Question: For this in the admin panel '/brands/adminhtml_brand/new/' for my custom module, I am supposed to be seeing a page when I want to add a new entry to the database. I am <URL>. And my 'layout.xml' is setup correctly.

'''
class Desbest_Brands_Adminhtml_BrandController extends Mage_Adminhtml_Controller_Action
public function editAction()
{
$id = $this->getRequest()->getParam('id', null);
$model = Mage::getModel('brands/example');
if ($id) {
$model->load((int) $id);
if ($model->getId()) {
$data = Mage::getSingleton('adminhtml/session')->getFormData(true);
if ($data) {
$model->setData($data)->setId($id);
}
} else {
Mage::getSingleton('adminhtml/session')->addError(Mage::helper('brands')->__('Example does not exist'));
$this->_redirect('*/*/');
}
}
Mage::register('example_data', $model);
$this->loadLayout();
$this->getLayout()->getBlock('head')->setCanLoadExtJs(true);
$this->renderLayout();
}
}
'''
'''
<?php
class Desbest_Brands_Block_Adminhtml_Example_Edit extends Mage_Adminhtml_Block_Widget_Form_Container
{
public function __construct()
{
parent::__construct();
$this->_objectId = 'id';
$this->_blockGroup = 'brands';
$this->_controller = 'adminhtml_example';
$this->_mode = 'edit';
$this->_addButton('save_and_continue', array(
'label' => Mage::helper('adminhtml')->__('Save And Continue Edit'),
'onclick' => 'saveAndContinueEdit()',
'class' => 'save',
), -100);
$this->_updateButton('save', 'label', Mage::helper('brands')->__('Save Example'));
$this->_formScripts[] = "
function toggleEditor() {
if (tinyMCE.getInstanceById('form_content') == null) {
tinyMCE.execCommand('mceAddControl', false, 'edit_form');
} else {
tinyMCE.execCommand('mceRemoveControl', false, 'edit_form');
}
}
function saveAndContinueEdit(){
editForm.submit($('edit_form').action+'back/edit/');
}
";
}
public function getHeaderText()
{
if (Mage::registry('example_data') && Mage::registry('example_data')->getId())
{
return Mage::helper('brands')->__('Edit Example "%s"', $this->htmlEscape(Mage::registry('example_data')->getName()));
} else {
return Mage::helper('brands')->__('New Example');
}
}
}
'''
'''
<?php
class Desbest_Brands_Block_Adminhtml_Example_Grid extends Mage_Adminhtml_Block_Widget_Grid
{
public function __construct()
{
parent::__construct();
$this->setId('example_grid');
$this->setDefaultSort('id');
$this->setDefaultDir('desc');
$this->setSaveParametersInSession(true);
}
protected function _prepareCollection()
{
$collection = Mage::getModel('brands/example')->getCollection();
$this->setCollection($collection);
return parent::_prepareCollection();
}
protected function _prepareColumns()
{
$this->addColumn('id', array(
'header' => Mage::helper('brands')->__('ID'),
'align' =>'right',
'width' => '50px',
'index' => 'id',
));
$this->addColumn('attributelabelid', array(
'header' => Mage::helper('brands')->__('Name'),
'align' =>'left',
'index' => 'name',
));
$this->addColumn('name', array(
'header' => Mage::helper('brands')->__('Description'),
'align' =>'left',
'''
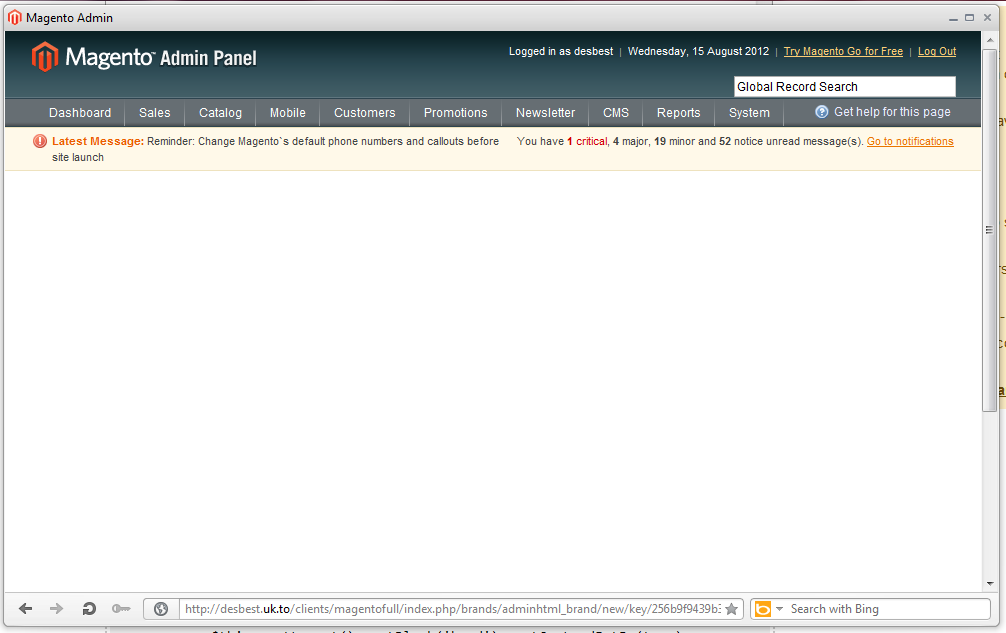
Answer: Based on the URL you're attempting to access, your controller action should be 'newAction()', not 'editAction()', unless you already have newAction() forwarding to edit as in the tutorial.
The tutorial you linked to included a forward from the newAction to the editAction, using this:
'''
public function newAction()
{
$this->_forward('edit');
}
'''
So, either make sure that you're using that forward, or access the controller at '/brands/adminhtml_brand/edit/' instead, and if you do this, be sure to update your layout handle to target the edit route.
Some things to do to troubleshoot:
- - - - -